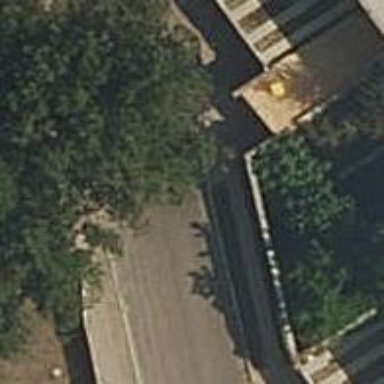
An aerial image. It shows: Sidewalk along the footway.